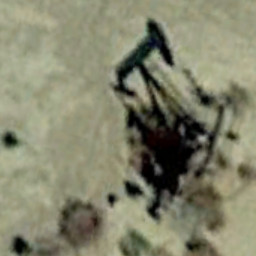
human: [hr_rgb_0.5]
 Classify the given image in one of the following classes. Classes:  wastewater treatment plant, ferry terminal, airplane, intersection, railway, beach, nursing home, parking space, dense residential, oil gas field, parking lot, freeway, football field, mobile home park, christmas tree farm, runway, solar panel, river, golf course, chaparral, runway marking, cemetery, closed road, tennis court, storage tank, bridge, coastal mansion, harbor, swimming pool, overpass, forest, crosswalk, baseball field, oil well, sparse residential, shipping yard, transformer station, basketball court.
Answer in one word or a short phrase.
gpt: oil well